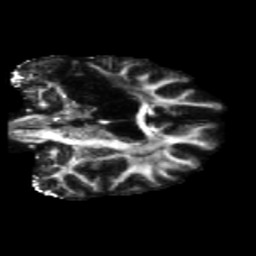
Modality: FA
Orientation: coronal
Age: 68
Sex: female
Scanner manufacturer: siemens
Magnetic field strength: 3 T
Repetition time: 5.47 s
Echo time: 0.0854 s